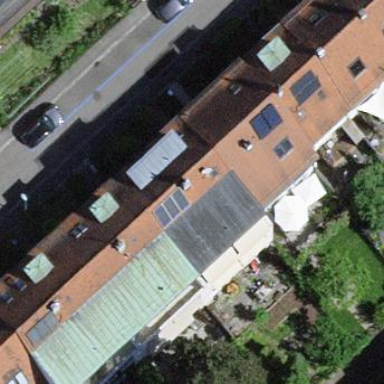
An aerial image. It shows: Terrace building.